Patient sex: M
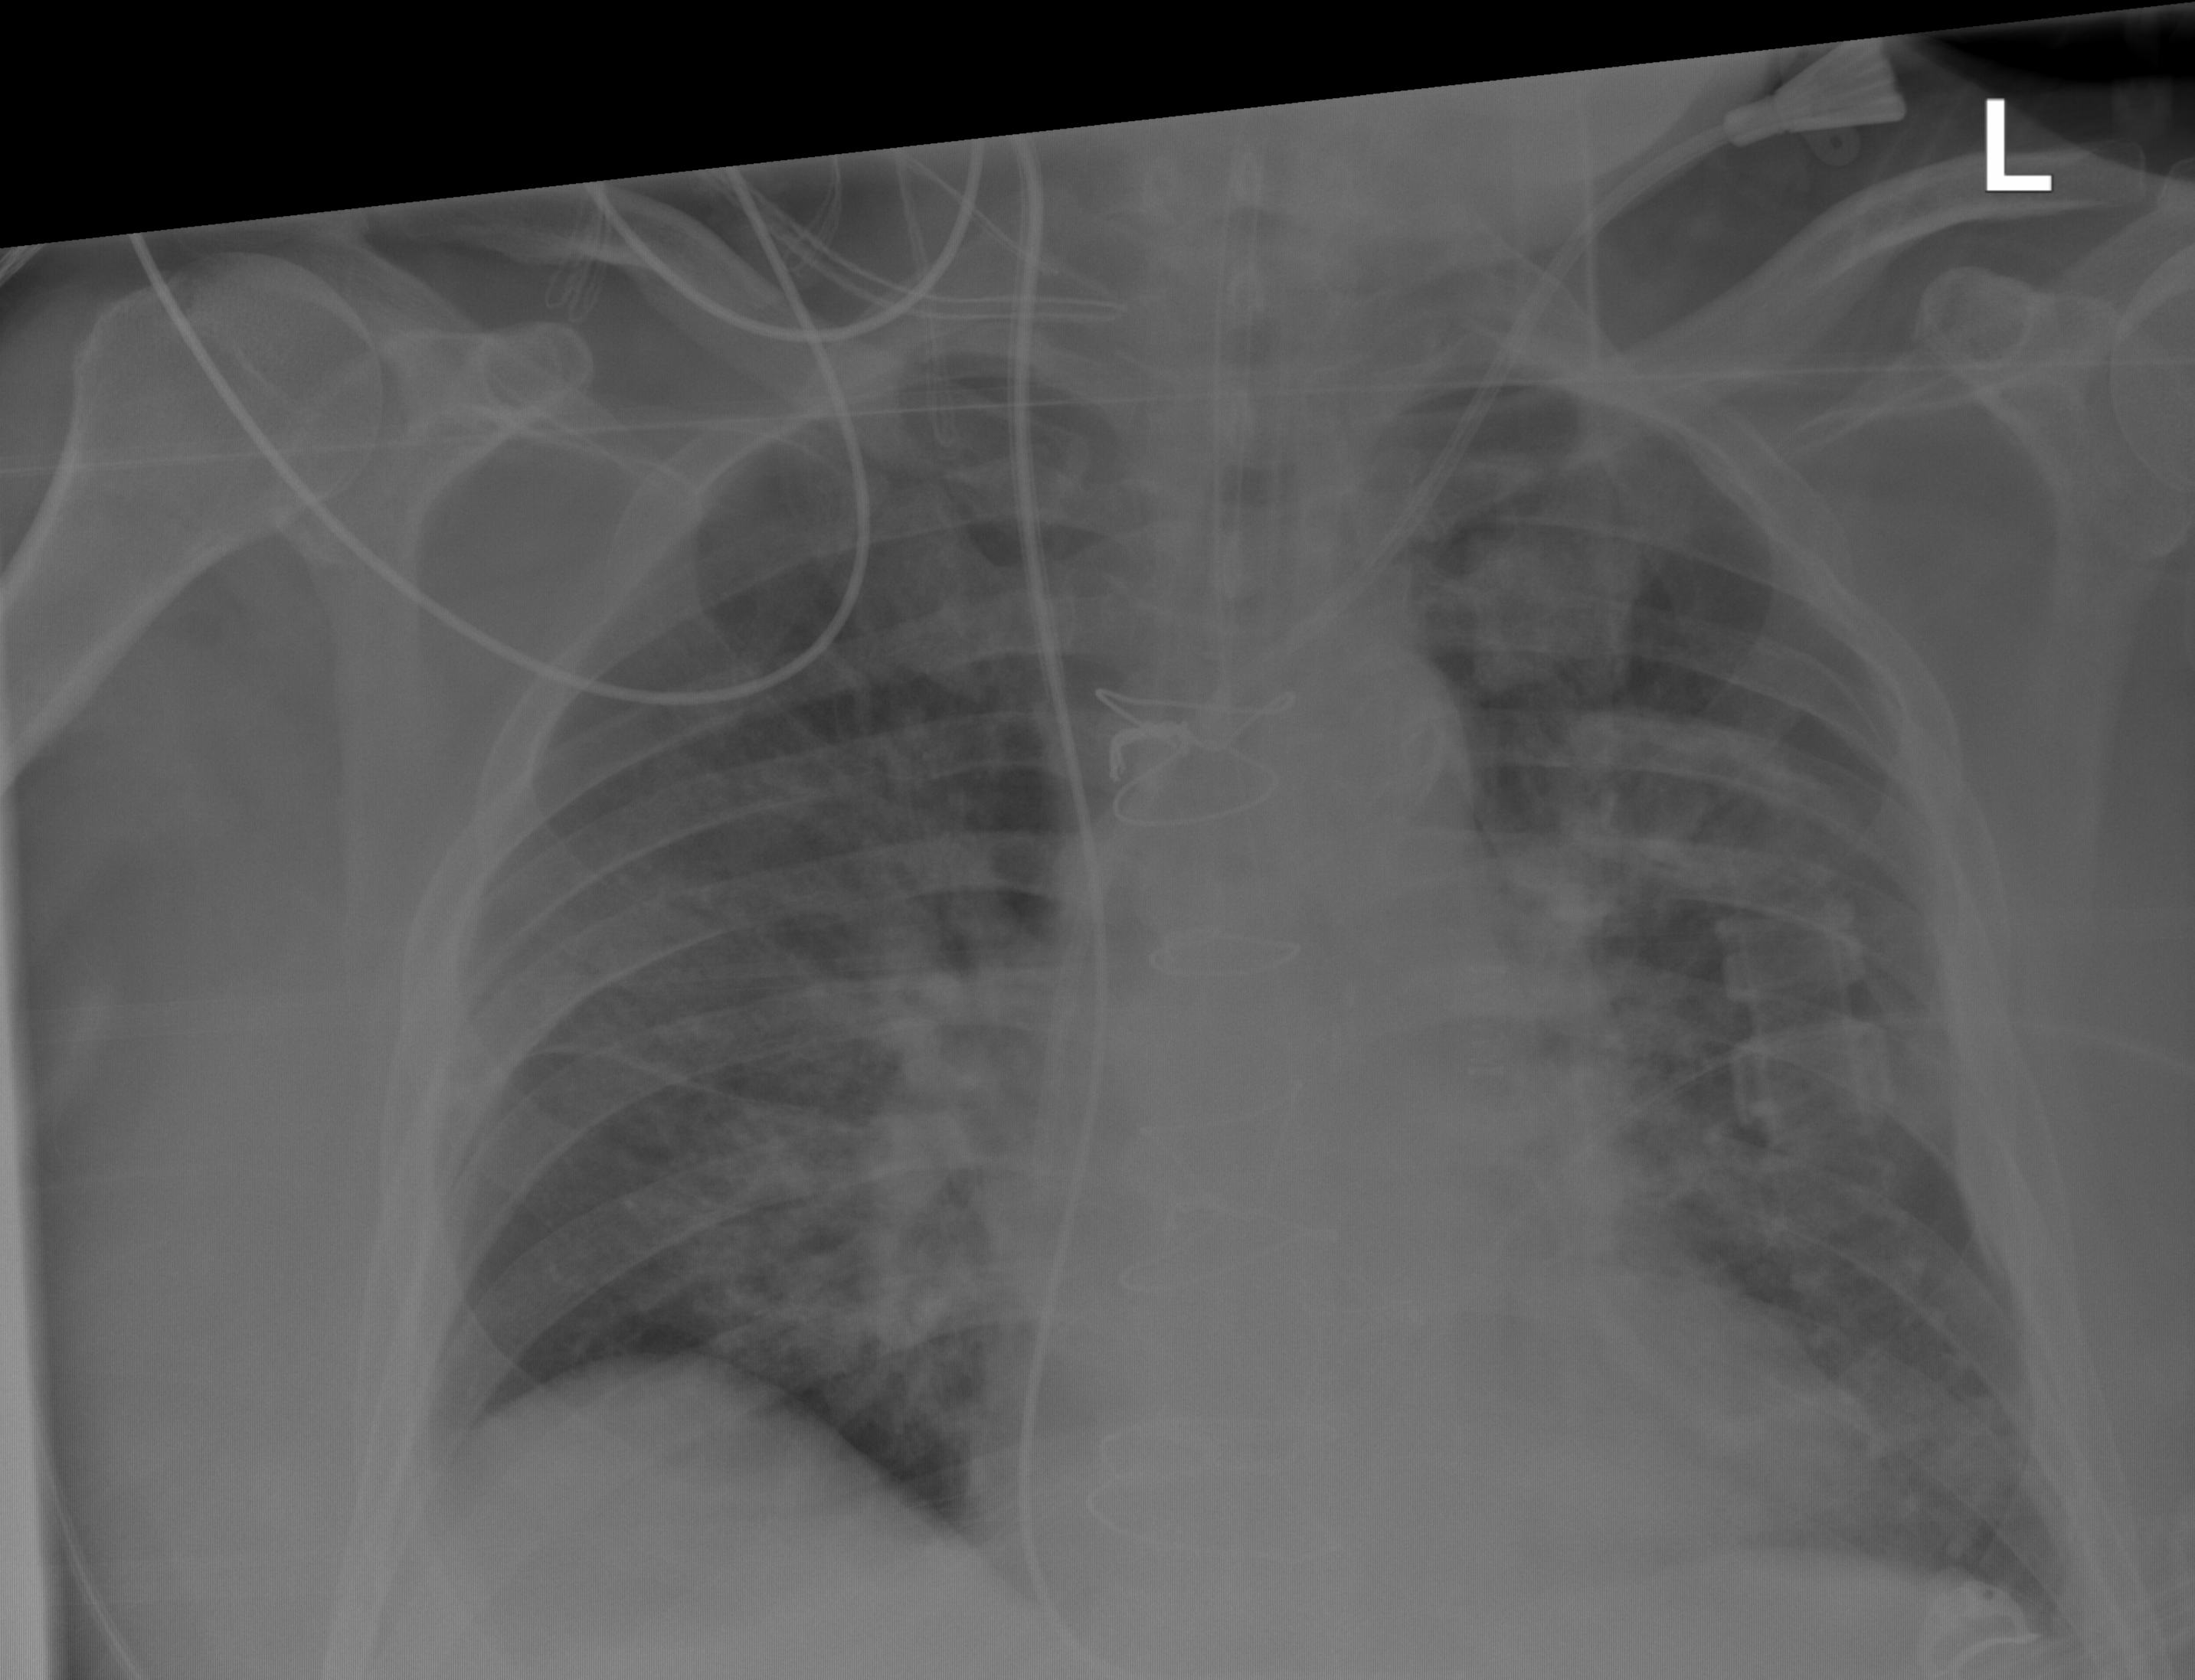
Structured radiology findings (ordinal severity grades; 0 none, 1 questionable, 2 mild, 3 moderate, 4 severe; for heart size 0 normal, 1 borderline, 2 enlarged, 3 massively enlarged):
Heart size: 0
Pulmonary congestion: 3
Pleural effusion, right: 0
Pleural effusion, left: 0
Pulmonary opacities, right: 2
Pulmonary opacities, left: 2
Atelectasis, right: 0
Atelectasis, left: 0